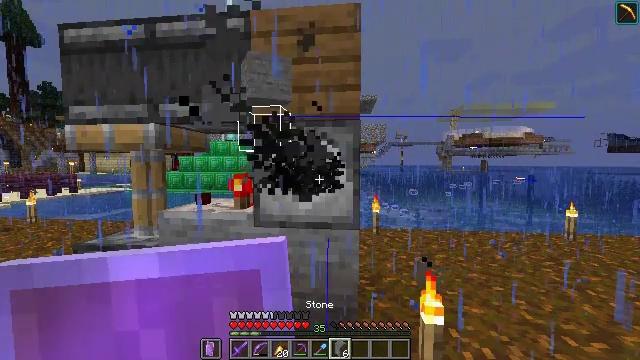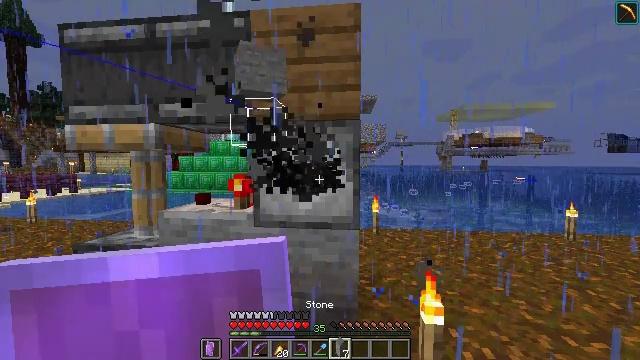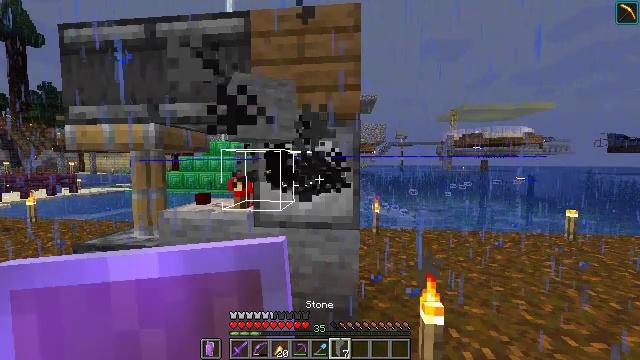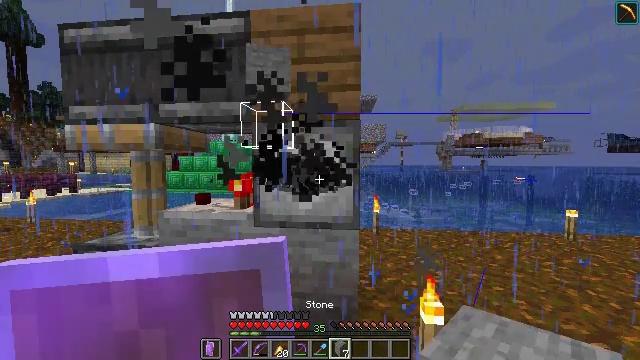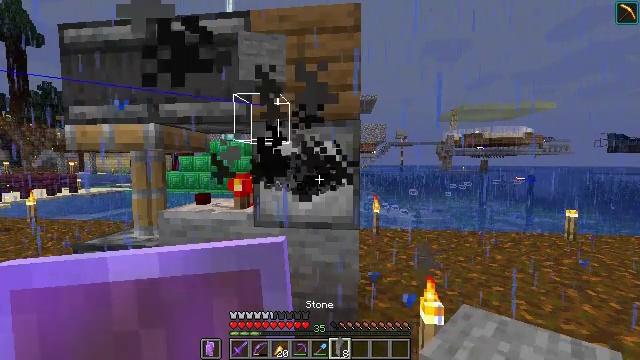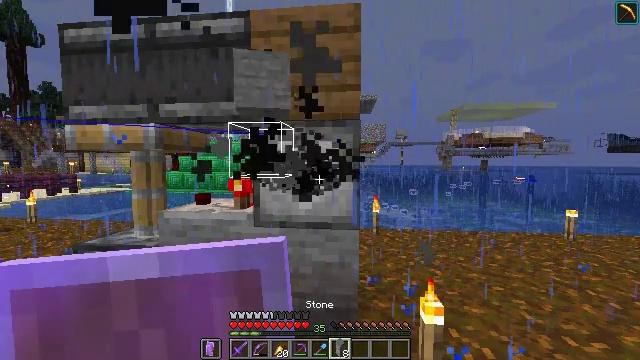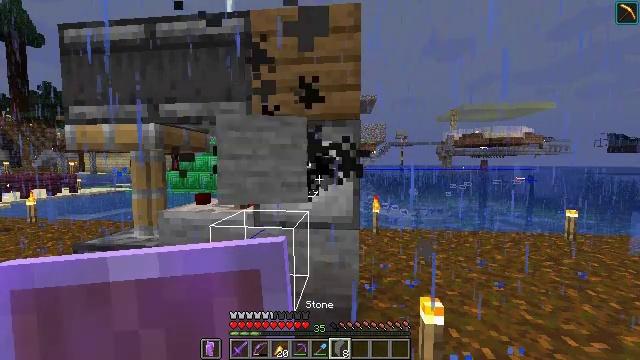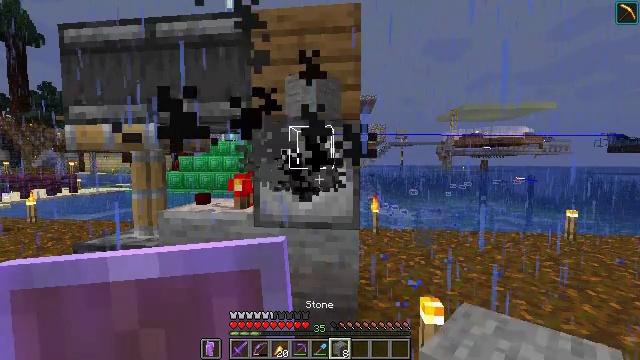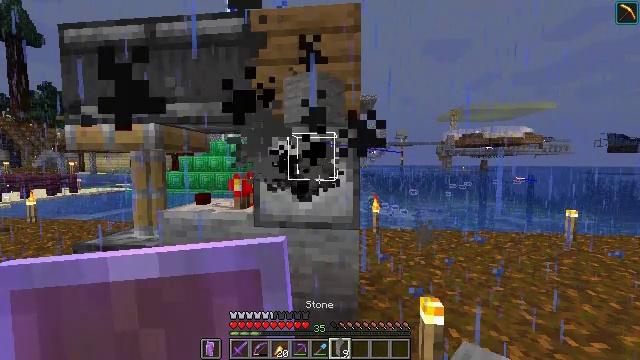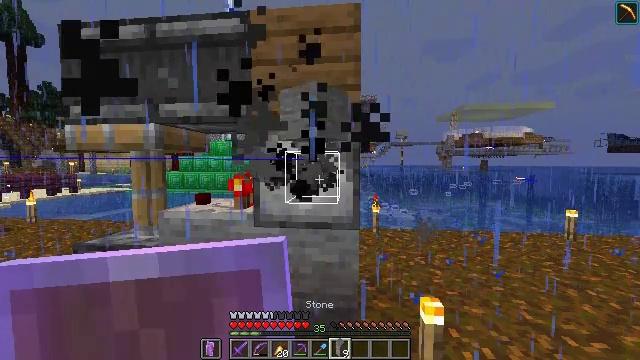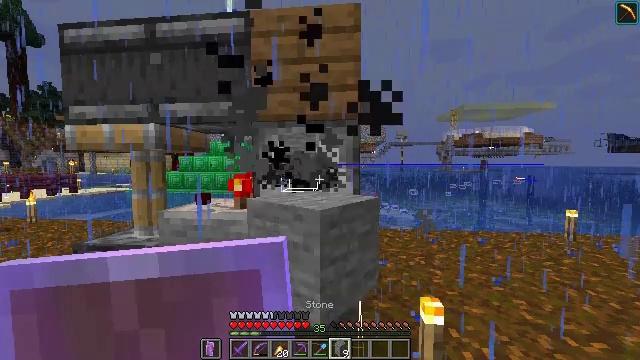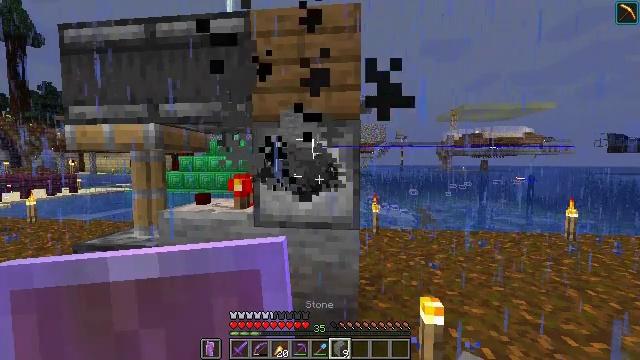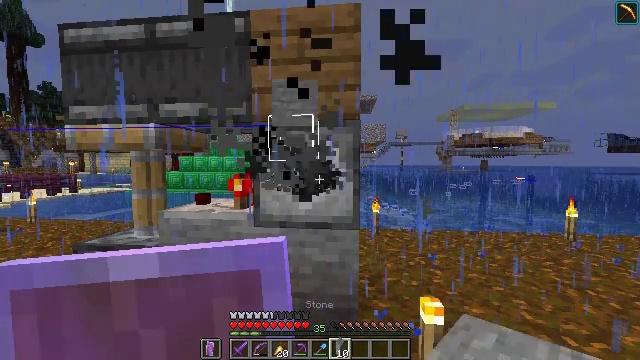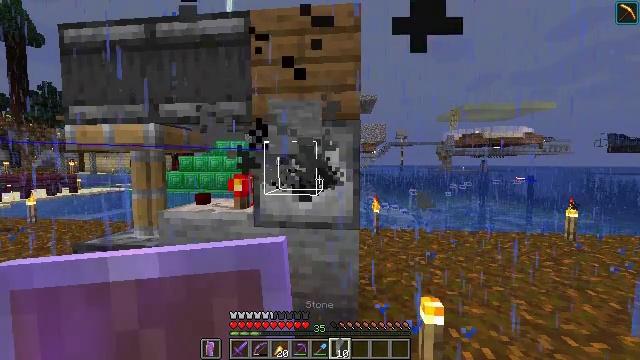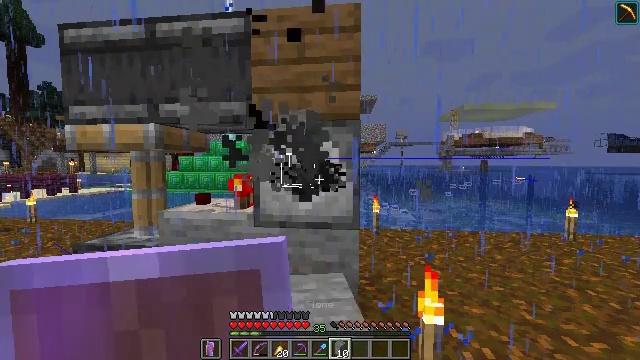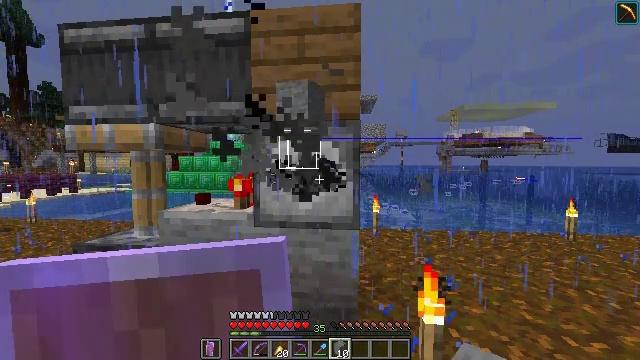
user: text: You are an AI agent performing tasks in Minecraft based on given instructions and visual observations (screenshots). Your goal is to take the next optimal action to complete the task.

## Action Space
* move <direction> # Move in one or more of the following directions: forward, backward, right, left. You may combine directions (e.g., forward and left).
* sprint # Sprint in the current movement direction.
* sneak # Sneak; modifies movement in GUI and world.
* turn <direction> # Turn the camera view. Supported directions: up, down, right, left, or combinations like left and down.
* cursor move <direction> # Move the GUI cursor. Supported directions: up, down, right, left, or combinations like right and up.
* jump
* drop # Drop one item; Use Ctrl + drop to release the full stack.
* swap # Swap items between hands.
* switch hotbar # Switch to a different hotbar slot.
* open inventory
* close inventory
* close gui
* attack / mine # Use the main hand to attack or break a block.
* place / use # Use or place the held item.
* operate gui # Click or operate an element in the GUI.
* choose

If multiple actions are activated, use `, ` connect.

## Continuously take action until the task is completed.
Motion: motion action
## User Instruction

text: Break the dispenser to pick it up.
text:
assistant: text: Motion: no_op
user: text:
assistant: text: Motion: no_op
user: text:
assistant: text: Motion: no_op
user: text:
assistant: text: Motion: no_op
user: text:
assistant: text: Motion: no_op
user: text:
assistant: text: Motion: no_op
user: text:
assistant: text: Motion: no_op
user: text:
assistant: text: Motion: no_op
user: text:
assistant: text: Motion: no_op
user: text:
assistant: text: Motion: no_op
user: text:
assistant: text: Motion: no_op
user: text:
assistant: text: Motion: no_op
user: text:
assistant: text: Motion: no_op
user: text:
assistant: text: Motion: no_op
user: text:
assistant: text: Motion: no_op
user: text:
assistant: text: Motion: no_op
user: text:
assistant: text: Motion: no_op
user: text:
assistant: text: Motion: no_op
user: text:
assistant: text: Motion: no_op
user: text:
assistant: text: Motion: no_op
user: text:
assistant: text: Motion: no_op
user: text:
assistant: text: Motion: no_op
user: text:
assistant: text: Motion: no_op
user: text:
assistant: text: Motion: no_op
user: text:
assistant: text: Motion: no_op
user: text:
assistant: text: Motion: no_op
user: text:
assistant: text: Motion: no_op
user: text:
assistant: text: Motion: no_op
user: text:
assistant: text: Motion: no_op
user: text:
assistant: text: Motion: no_op